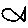
Label: fish